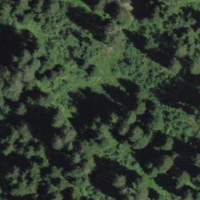
EUNIS habitat code: 43
Species observed at this site:
Campanula scheuchzeri
Bistorta vivipara
Dactylorhiza maculata